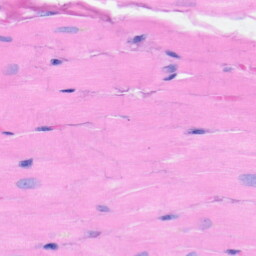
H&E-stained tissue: Heart